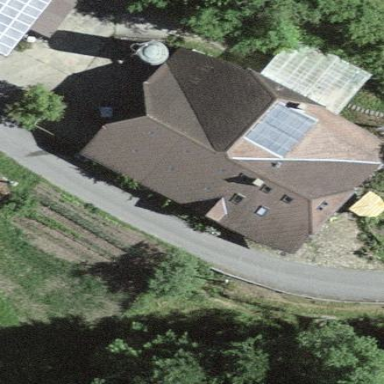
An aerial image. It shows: Farm building.